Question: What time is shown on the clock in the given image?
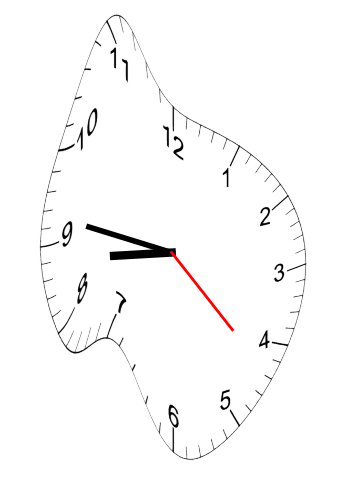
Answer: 08:46:22